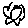
Label: cloud